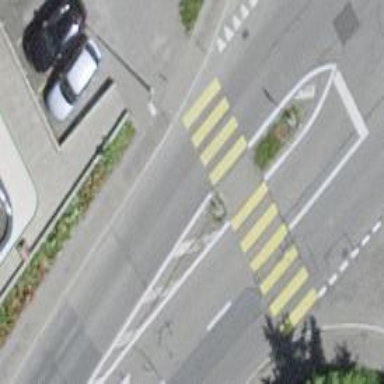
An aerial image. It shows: Marked crossing on the road.